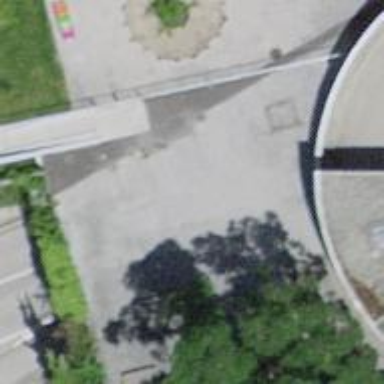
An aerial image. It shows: Charging station.